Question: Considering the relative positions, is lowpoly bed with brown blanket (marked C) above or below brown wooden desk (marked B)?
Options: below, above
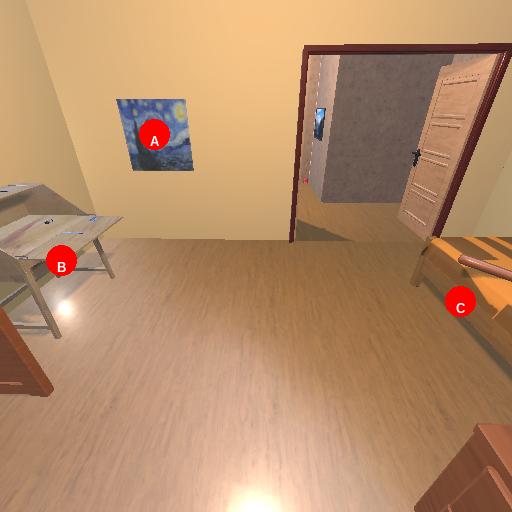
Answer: below